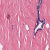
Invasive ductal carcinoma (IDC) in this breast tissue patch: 0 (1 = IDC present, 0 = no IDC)